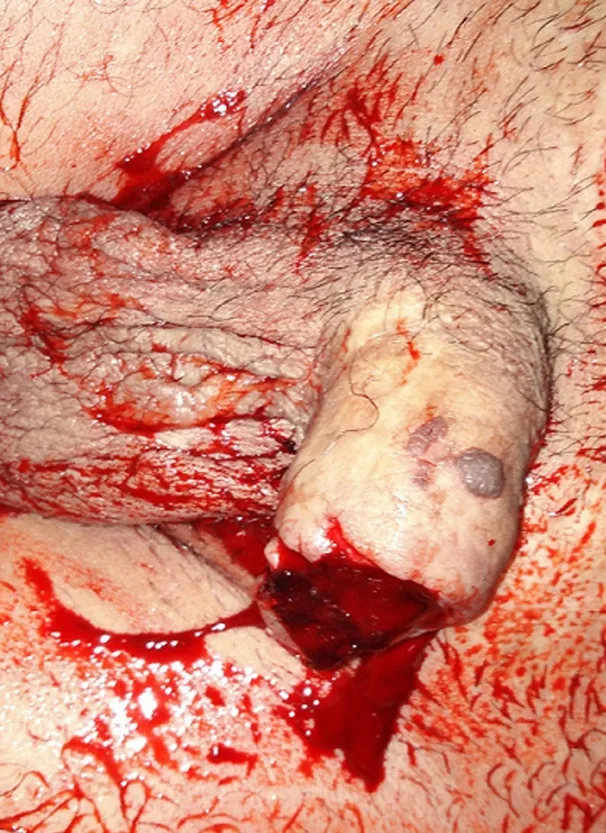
hemorrhagic total penile section, 6cm from the penoscrotal angle.
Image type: endoscopy (other_endoscopy)